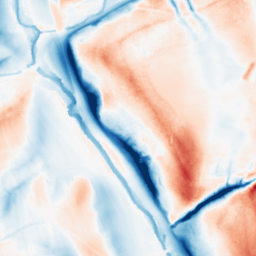
Category: classical
Decomposition family: gaussian_anisotropic
Decomposition parameters: sigma_x: 20
sigma_y: 2
Upsampling method: linear_exact
Upsampling parameters: scale: 8
Upsampling scale: 8